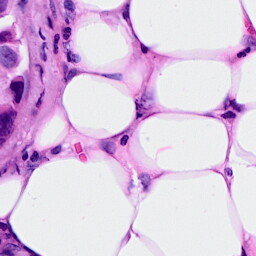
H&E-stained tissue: Breast